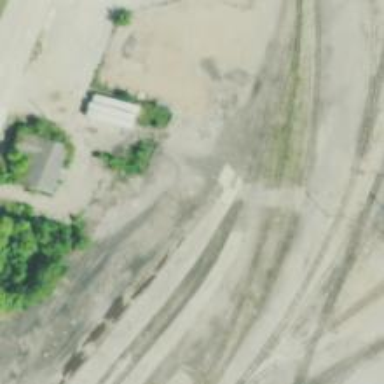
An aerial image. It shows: Abandoned railway yard.